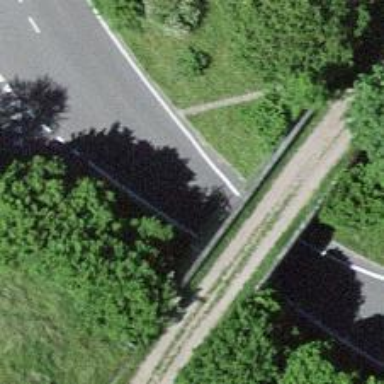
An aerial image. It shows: Tertiary road passing through tunnel.